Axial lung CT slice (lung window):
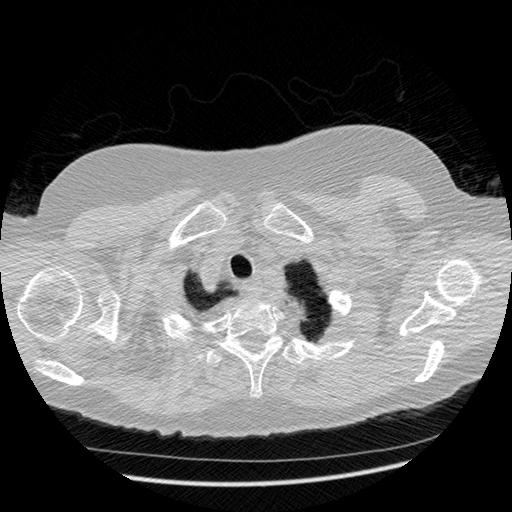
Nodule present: no